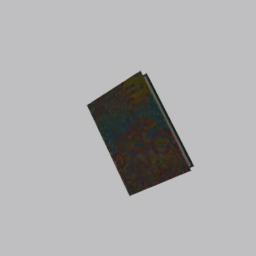
Label: tools